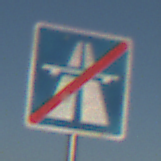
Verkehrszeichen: EndeAutbahn
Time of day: MorningAfternoon
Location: Outdoor (Nature)
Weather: Clear
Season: Winter
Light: Natural